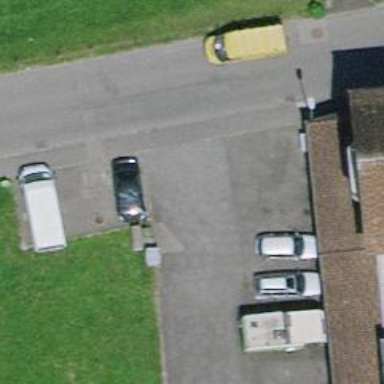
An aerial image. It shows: Power utility street cabinet.